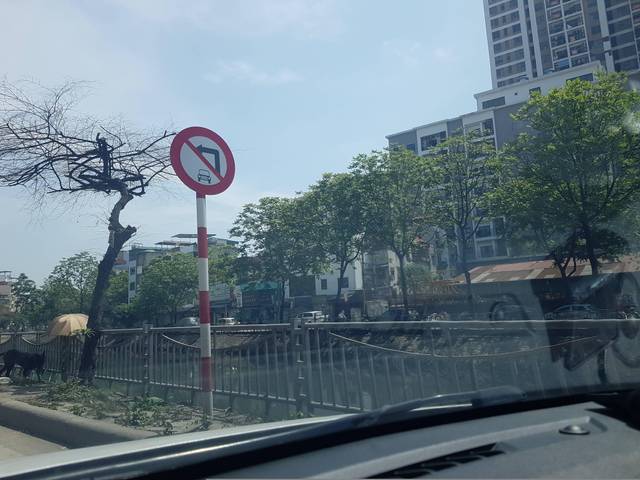
Region: Vietnam
Coordinates: 20.985, 105.834